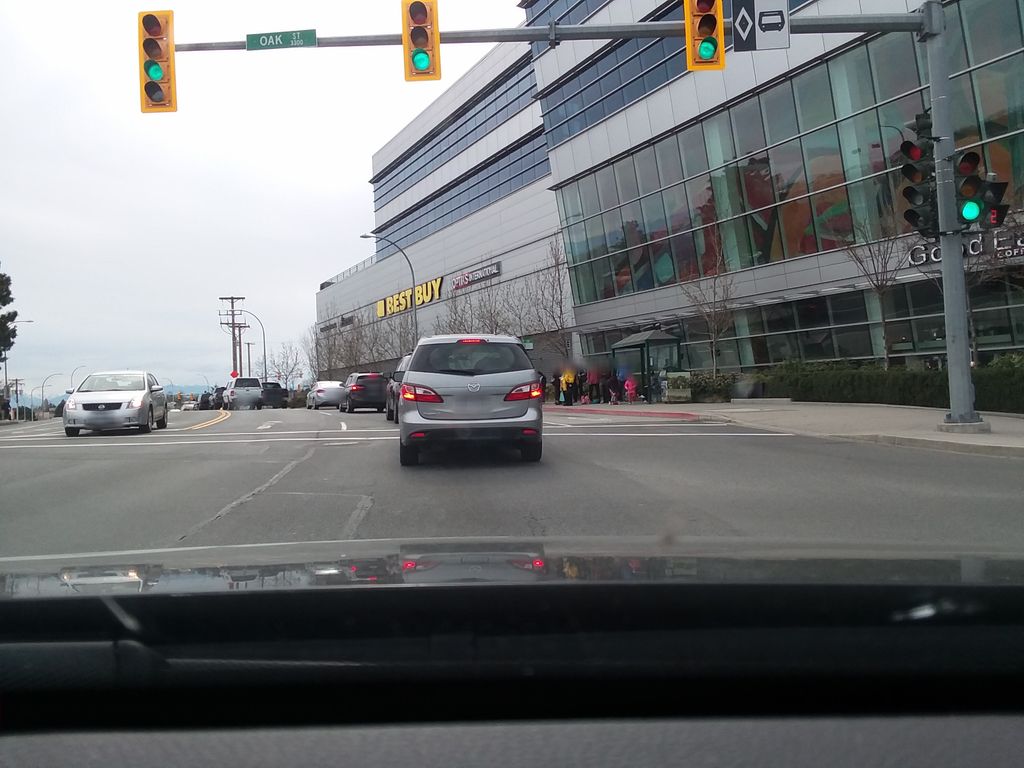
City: victoria